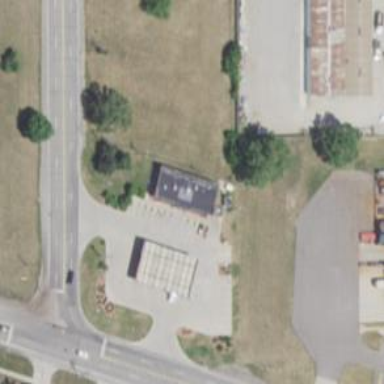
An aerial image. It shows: Convenience shop.